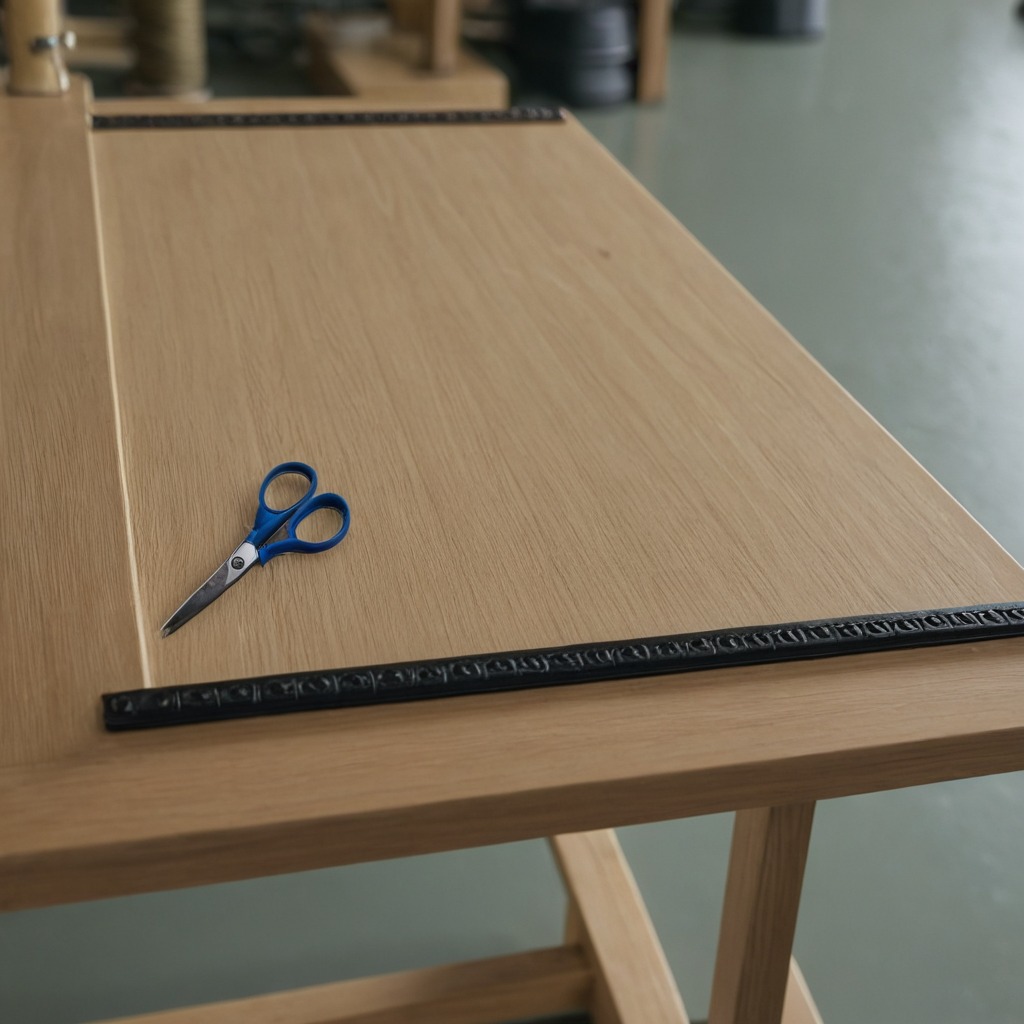
A scissor is lying on a workbench inside a coastal fishing gear workshop.